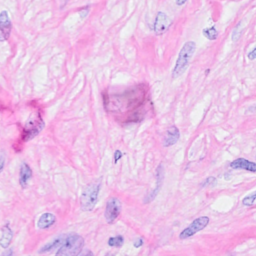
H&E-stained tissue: Breast